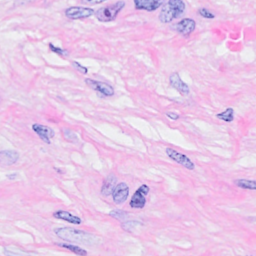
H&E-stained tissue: Breast